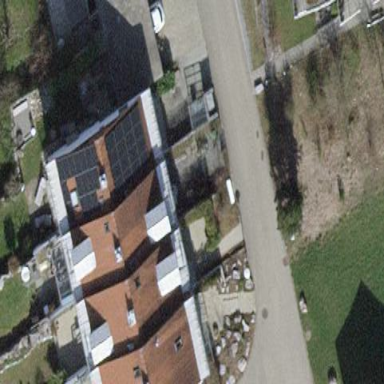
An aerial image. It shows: Terrace building.